Field crop: tomato
Growth stage: 1
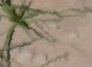
Species: cyperus